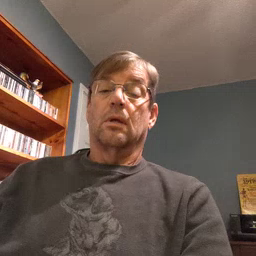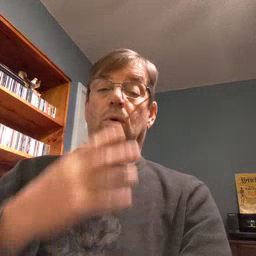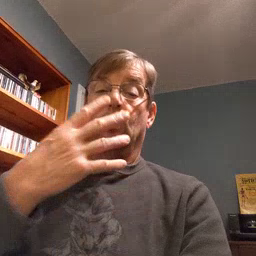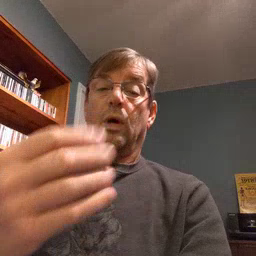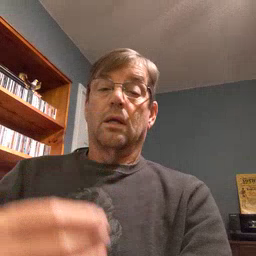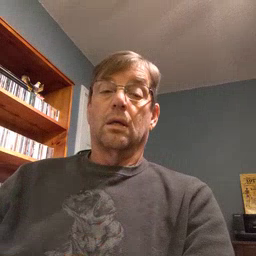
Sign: wet